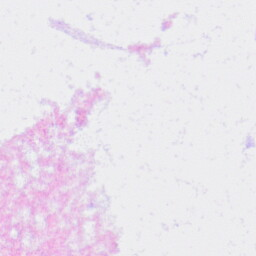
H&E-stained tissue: Liver